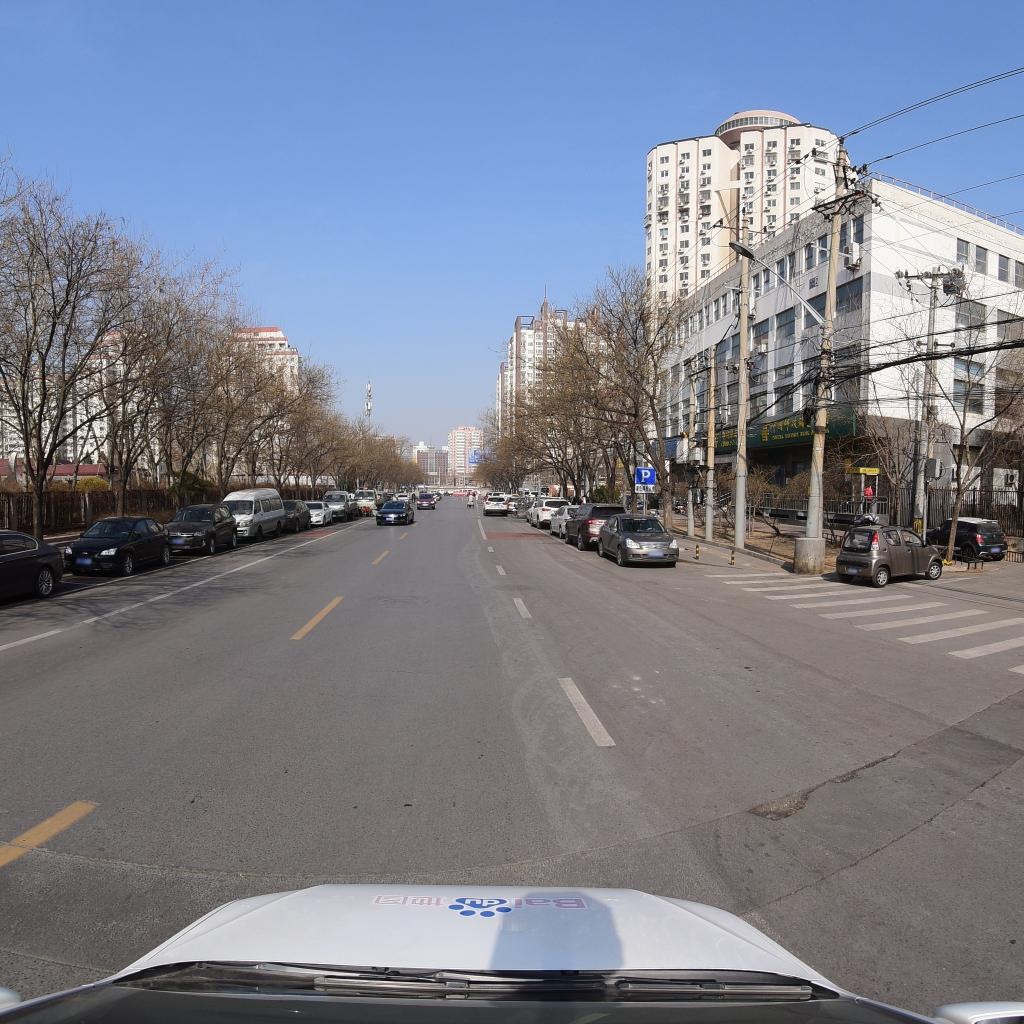
Region: Fengtai
Road damage annotations: transverse crack, transverse crack, transverse crack, manhole cover, transverse crack, pothole, pothole, pothole